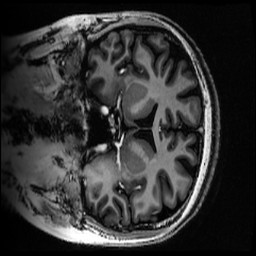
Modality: MP2RAGE
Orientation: coronal
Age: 20
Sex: female
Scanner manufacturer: siemens
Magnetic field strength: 6.98 T
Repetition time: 6 s
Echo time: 0.00283 s